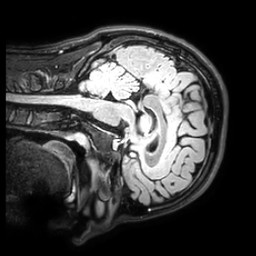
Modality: FLAIR
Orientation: sagittal
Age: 21
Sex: male
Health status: healthy
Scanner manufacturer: philips
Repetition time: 4.8 s
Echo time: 0.2758 s